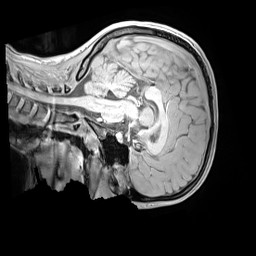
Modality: MP2RAGE
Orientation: sagittal
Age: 9
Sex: female
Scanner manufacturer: siemens
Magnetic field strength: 3 T
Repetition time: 4 s
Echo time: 0.00303 s